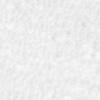
Label: no_change